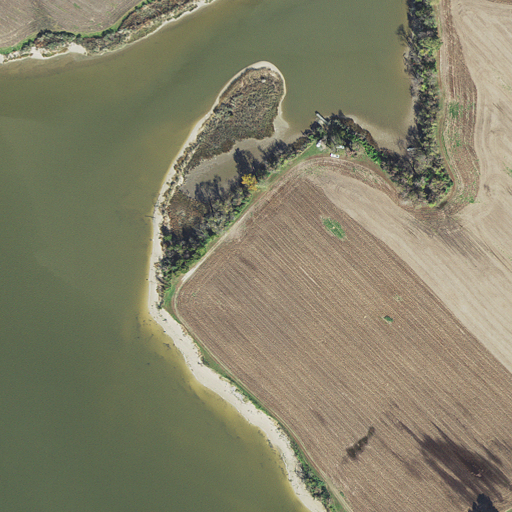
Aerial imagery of cape in Maryland named Bramleigh Point containing open water, cultivated crops, herbaceous wetlands, and grassland